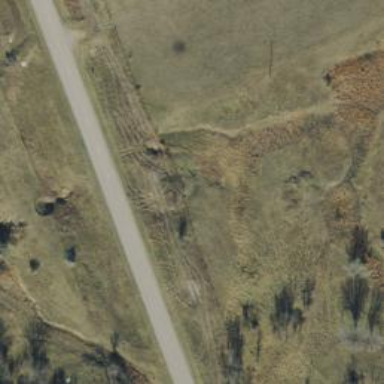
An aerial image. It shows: Culvert tunnel.